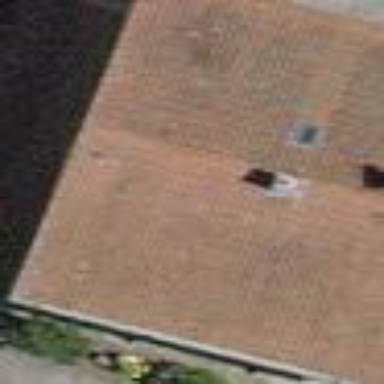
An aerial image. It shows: Gabled roof on building that houses apartments.